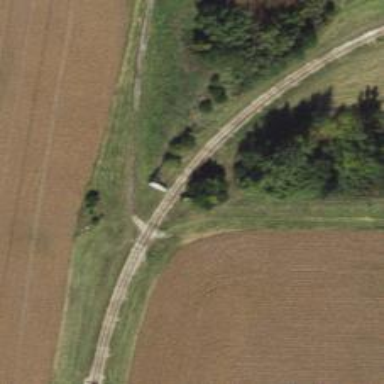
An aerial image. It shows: Railway spur service.